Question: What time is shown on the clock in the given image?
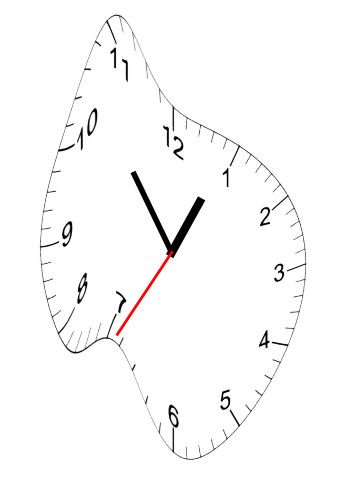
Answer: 12:53:35